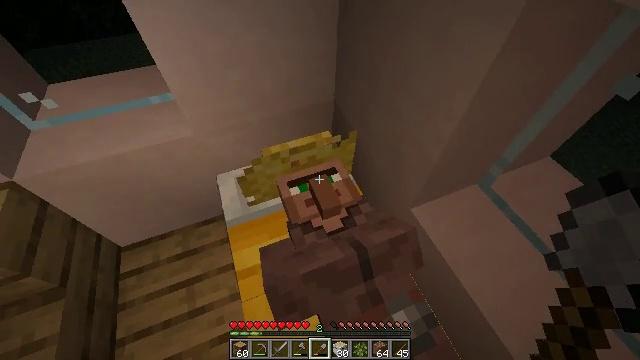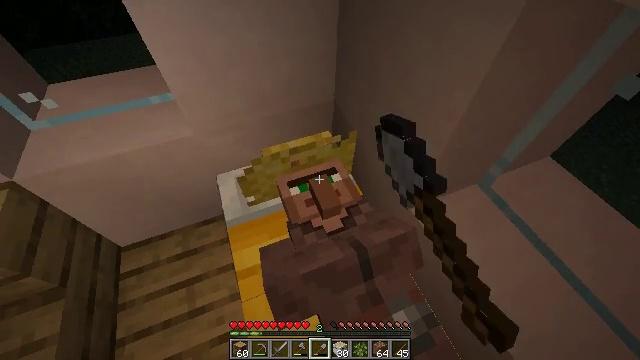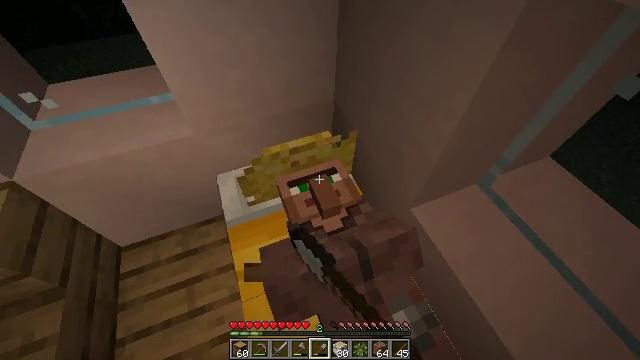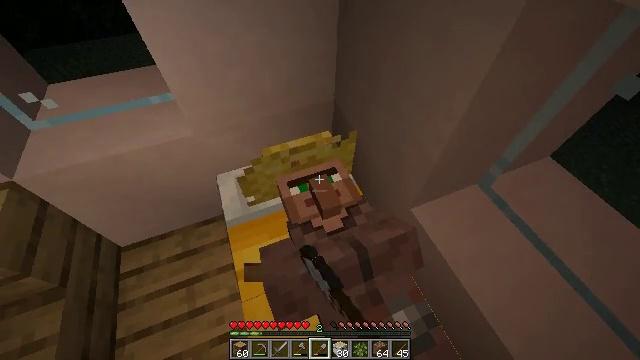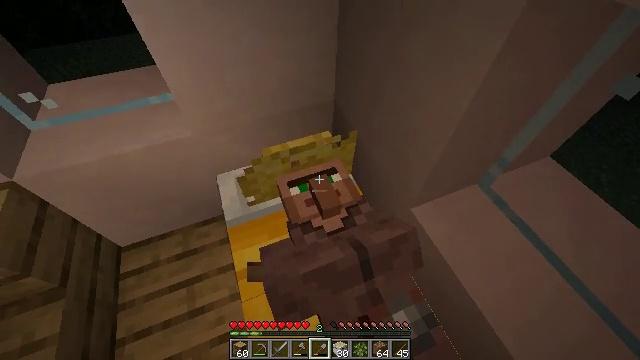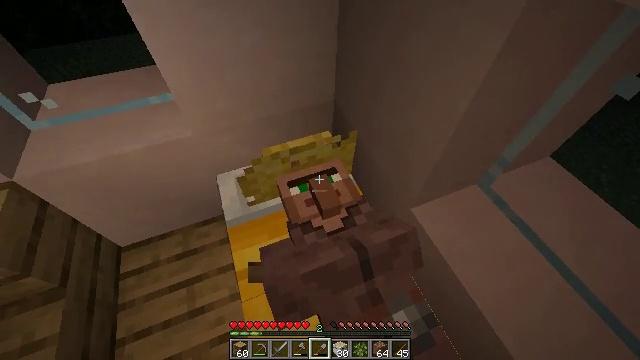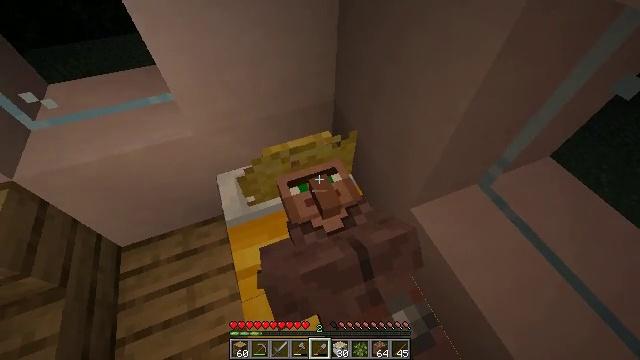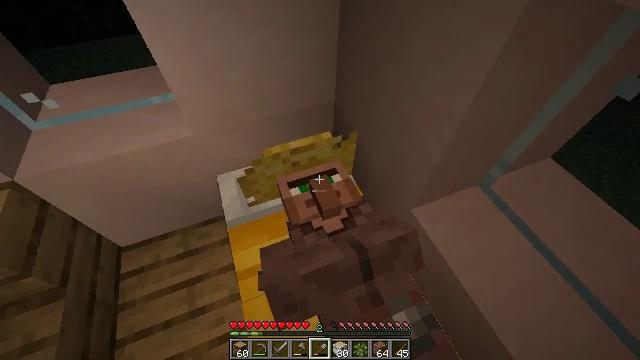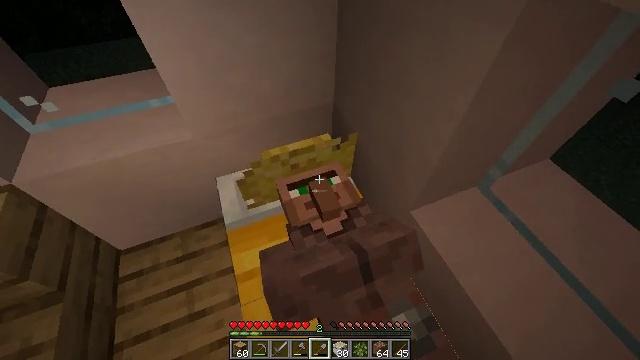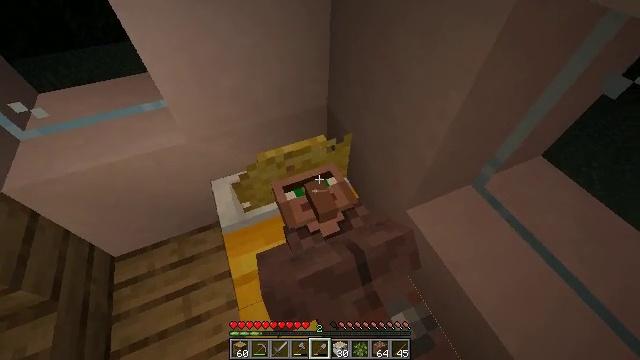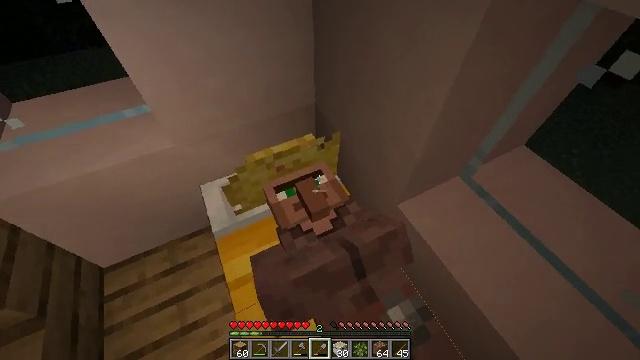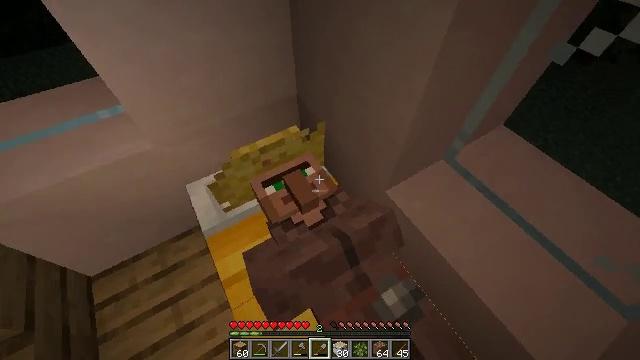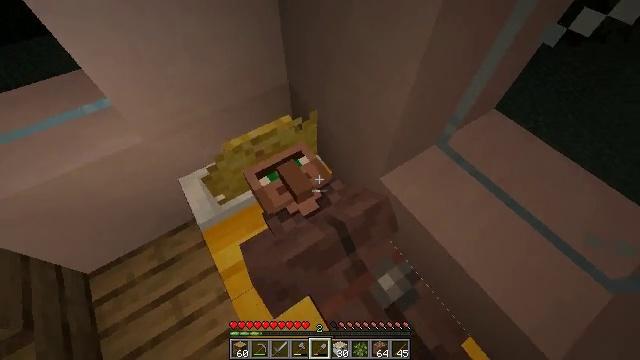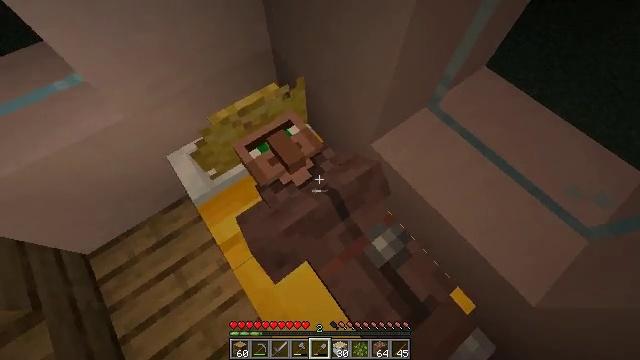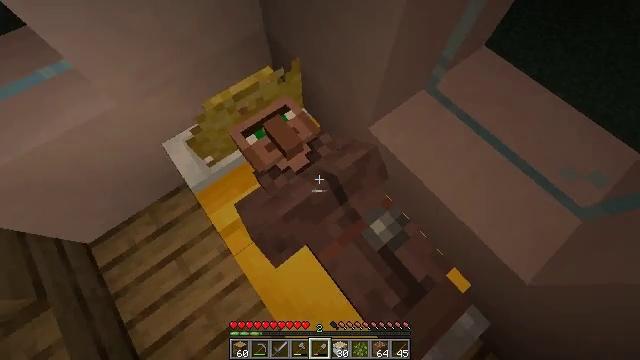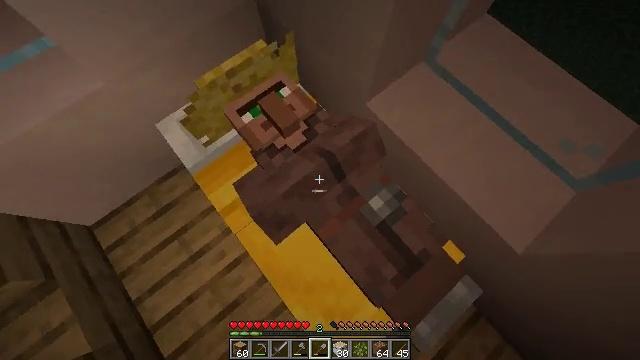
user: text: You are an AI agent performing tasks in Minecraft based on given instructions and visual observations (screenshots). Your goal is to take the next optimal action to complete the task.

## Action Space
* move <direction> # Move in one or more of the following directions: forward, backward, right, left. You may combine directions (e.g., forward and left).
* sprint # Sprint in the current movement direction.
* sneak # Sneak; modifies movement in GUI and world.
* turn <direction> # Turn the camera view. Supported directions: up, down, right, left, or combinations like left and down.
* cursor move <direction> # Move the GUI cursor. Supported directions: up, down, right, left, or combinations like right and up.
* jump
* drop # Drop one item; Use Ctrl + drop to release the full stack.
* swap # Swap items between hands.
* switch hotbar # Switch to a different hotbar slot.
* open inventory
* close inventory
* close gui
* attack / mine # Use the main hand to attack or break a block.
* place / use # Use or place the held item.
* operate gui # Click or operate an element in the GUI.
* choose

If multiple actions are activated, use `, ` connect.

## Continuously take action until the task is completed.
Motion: motion action
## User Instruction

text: Destroy the yellow bed to recycle it.
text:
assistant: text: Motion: attack / mine
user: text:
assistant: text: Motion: attack / mine
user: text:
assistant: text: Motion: no_op
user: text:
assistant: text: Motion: no_op
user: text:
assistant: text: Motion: no_op
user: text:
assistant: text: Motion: no_op
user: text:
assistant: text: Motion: no_op
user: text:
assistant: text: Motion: no_op
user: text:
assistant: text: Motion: turn right
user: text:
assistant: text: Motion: turn right
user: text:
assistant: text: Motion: turn right and down
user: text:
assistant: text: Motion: turn right and down
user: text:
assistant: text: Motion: turn right and down
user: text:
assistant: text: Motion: turn right and down
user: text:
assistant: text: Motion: turn right and down
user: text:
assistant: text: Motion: turn down
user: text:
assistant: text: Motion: turn right and down
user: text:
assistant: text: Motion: turn right and down
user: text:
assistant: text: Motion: turn right
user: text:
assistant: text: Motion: turn right
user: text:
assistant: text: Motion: turn right
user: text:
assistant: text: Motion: turn right
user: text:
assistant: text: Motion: turn right
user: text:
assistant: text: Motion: turn right
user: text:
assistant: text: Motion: turn right
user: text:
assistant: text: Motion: turn right
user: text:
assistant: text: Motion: turn right
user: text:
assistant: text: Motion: turn right and up
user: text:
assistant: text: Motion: turn right
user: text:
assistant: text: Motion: no_op